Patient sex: F
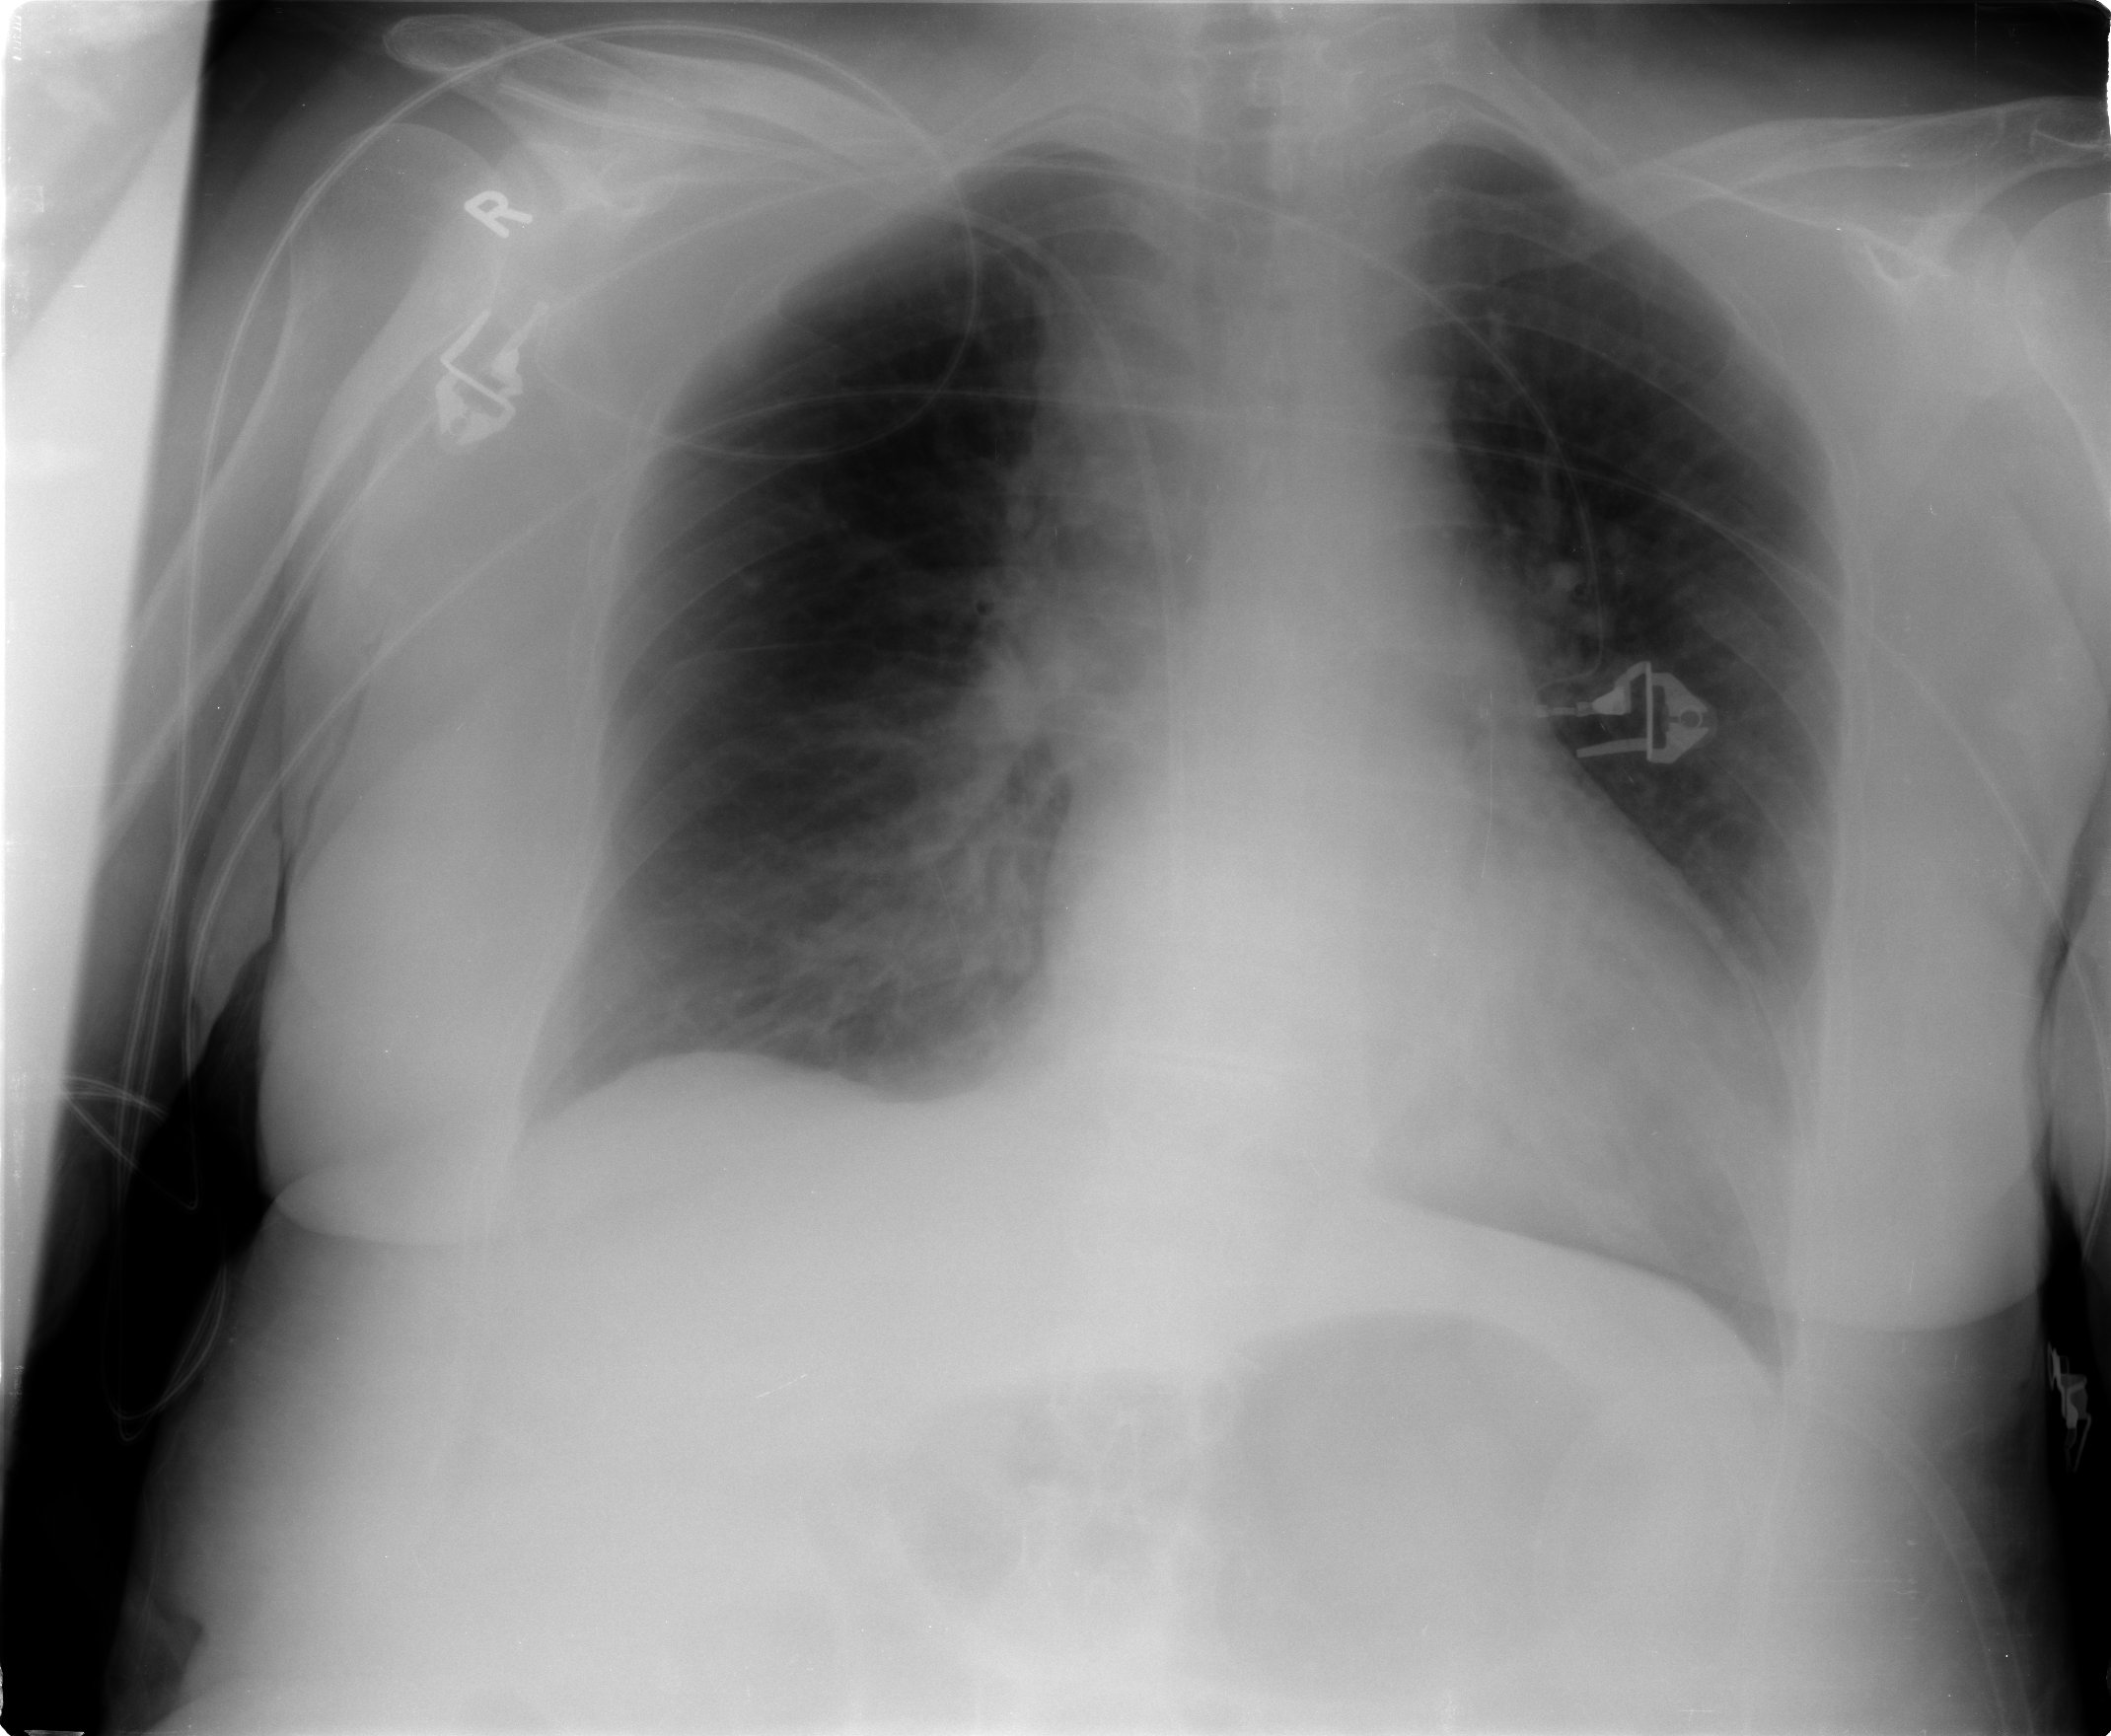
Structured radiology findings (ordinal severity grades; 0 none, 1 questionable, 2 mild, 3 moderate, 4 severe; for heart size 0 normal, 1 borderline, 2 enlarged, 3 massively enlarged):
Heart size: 0
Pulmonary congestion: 0
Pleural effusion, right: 0
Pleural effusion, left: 2
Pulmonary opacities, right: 0
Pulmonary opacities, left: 2
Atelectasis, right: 0
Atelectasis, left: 2